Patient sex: M
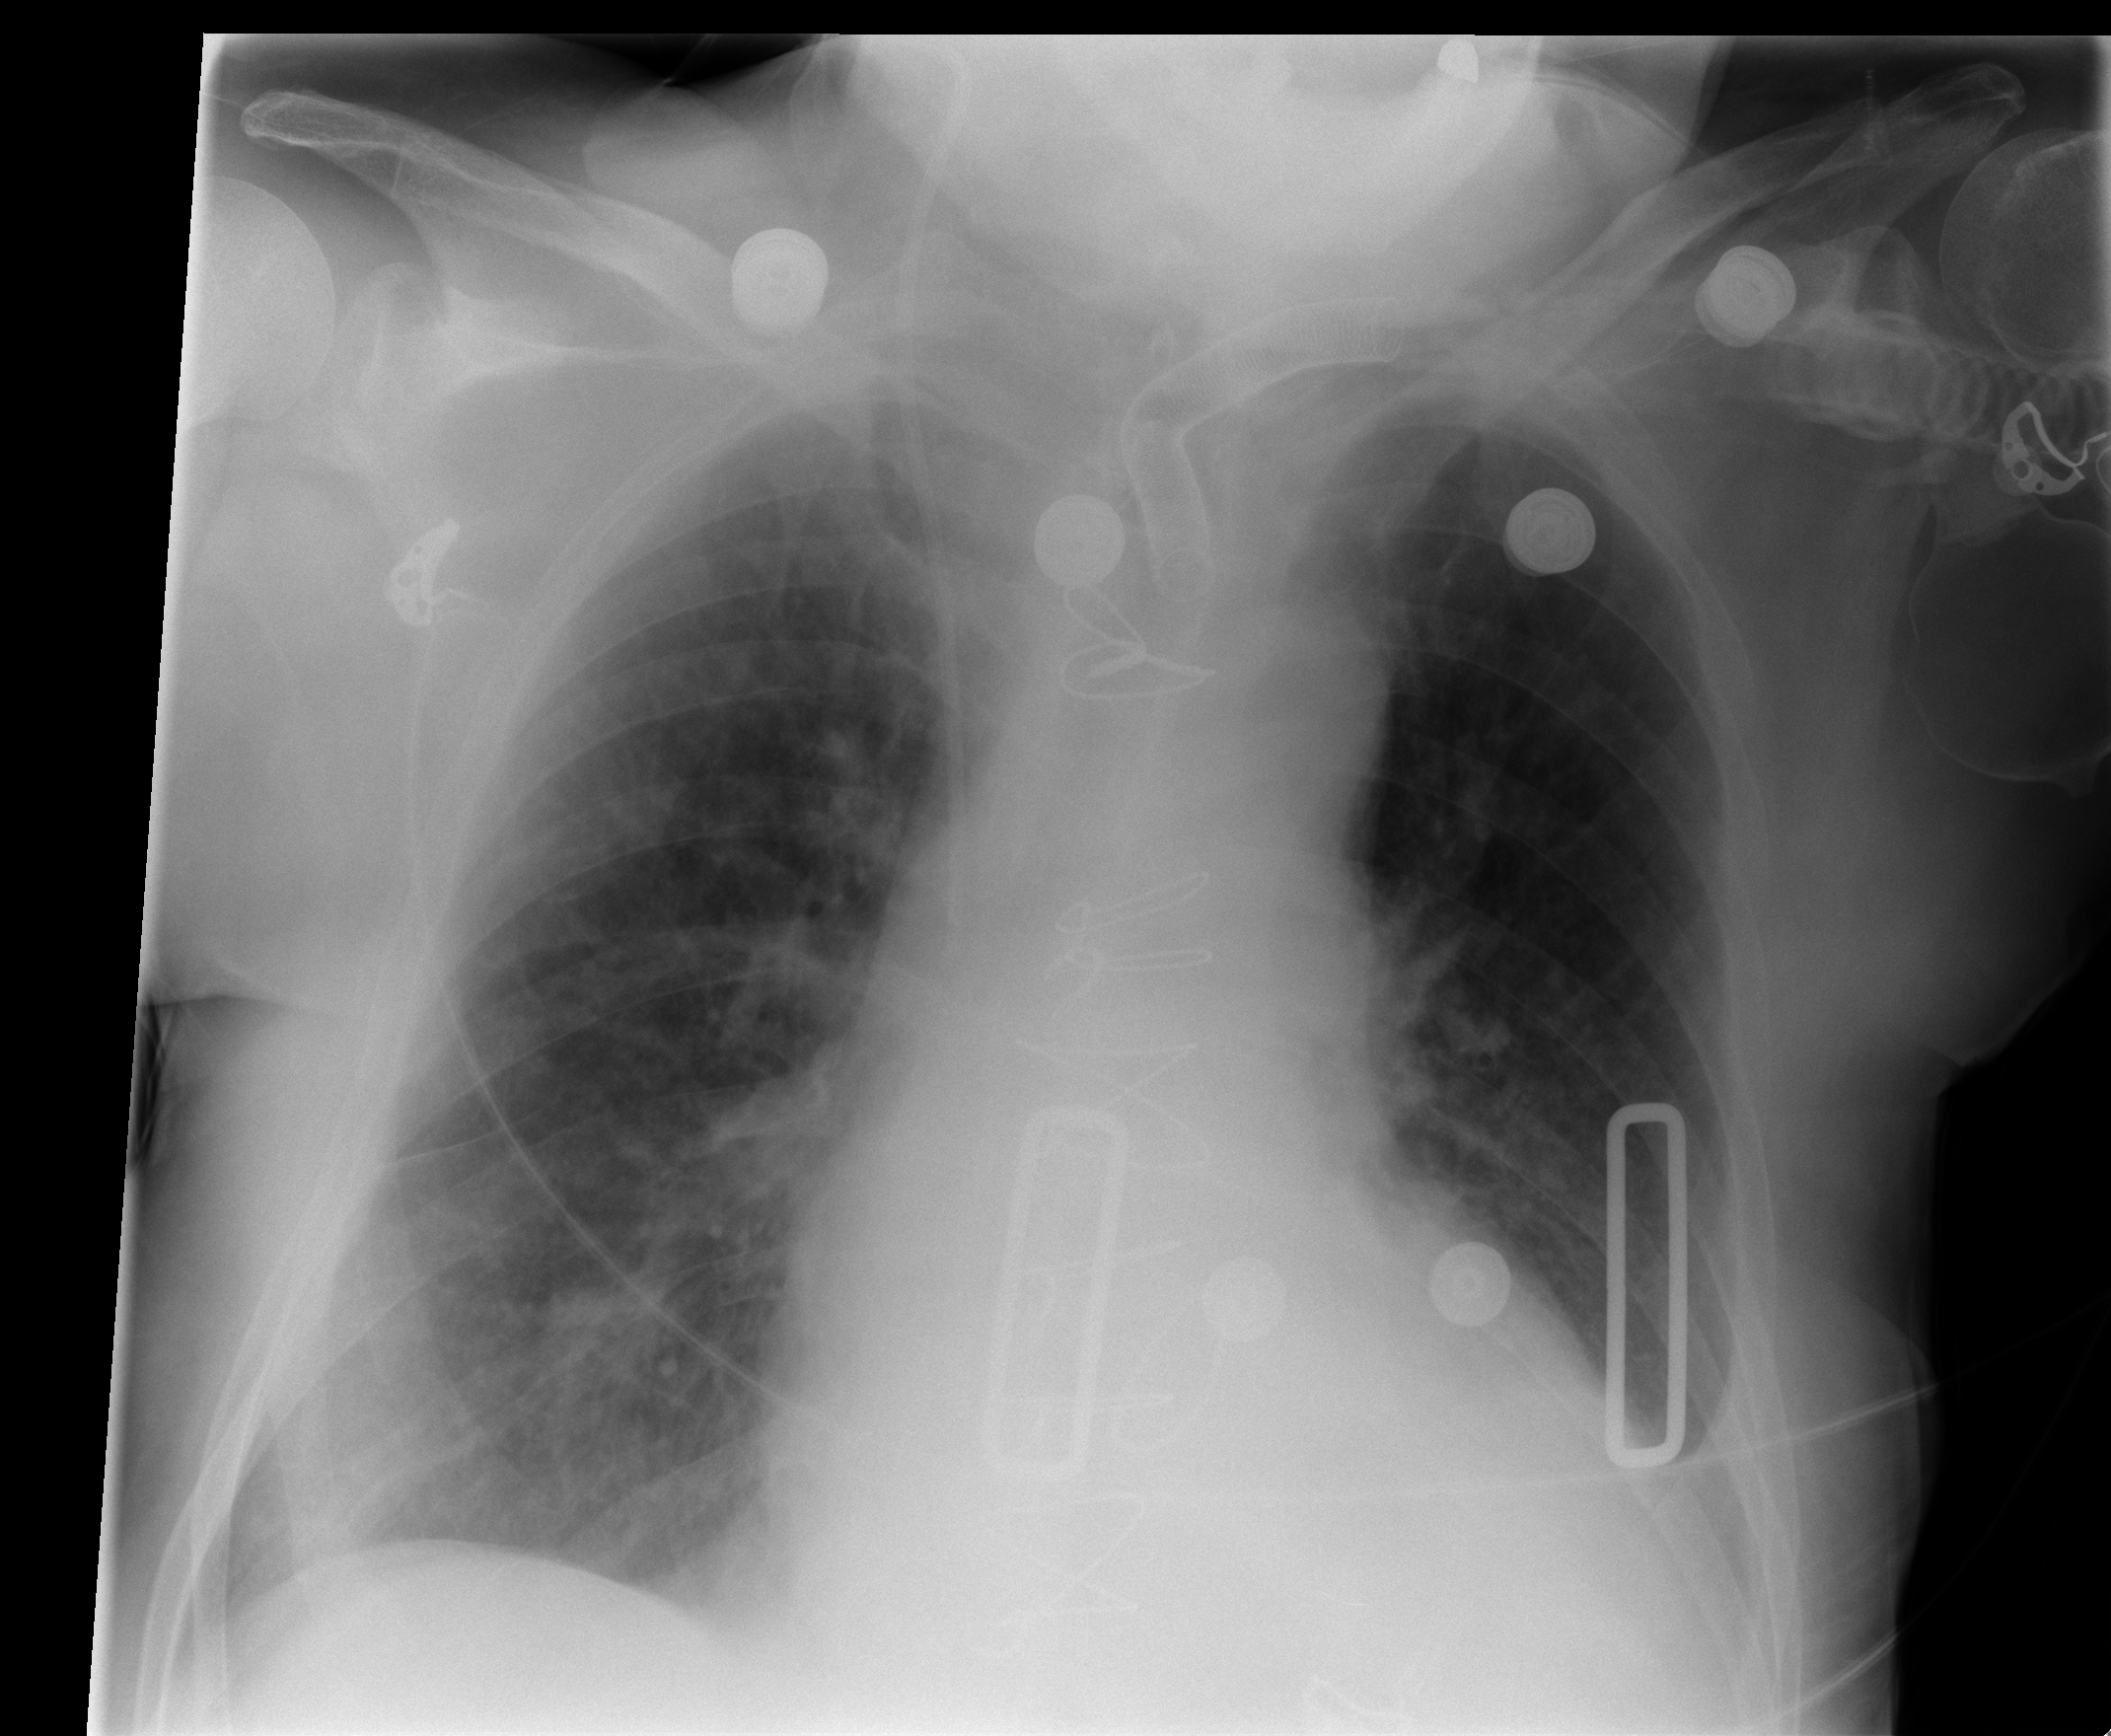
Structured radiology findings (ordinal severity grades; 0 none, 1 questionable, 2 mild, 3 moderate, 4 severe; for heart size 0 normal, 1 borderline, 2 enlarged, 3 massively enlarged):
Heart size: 1
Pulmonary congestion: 2
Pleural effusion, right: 2
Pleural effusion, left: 2
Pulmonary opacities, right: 2
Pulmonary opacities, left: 0
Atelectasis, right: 2
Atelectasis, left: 2